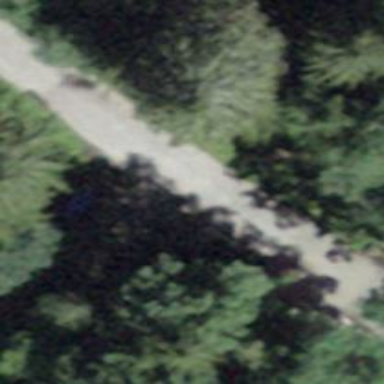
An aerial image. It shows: Unclassified paved road.